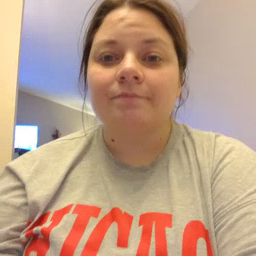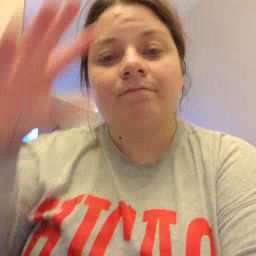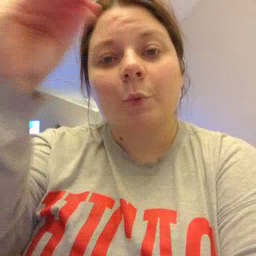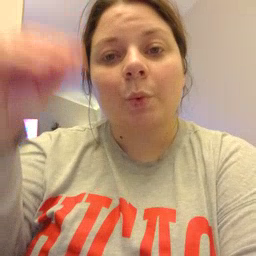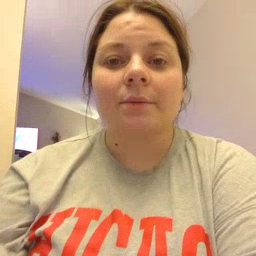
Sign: boy